Question: How can I prevent the view controller from starting from the top of the feed when a user leaves and goes back?
Basically, I have the main VC and a detailed VC. When the user selects a cell, it should jump to the detailed VC. If she/he goes back, it should leave her back to where she/he was.
I get that my code is calling "reload Data" every time the VC loads, but what other options do I have then if I don't call that method?
Here's an image of my main storyboard if it helps. Main VC(left) is the feed tableView where the user can tap on the cell. When he/she taps on the cell, it "segues" to the comment table VC (right). When he/she is done commenting she/he can go back to the main VC and continuing going down the feed. (ideally, except it keeps loading from the newest post, rather than segueing the user back to where she/he was down in the feed)

'''
func tableView(_ tableView: UITableView, cellForRowAt indexPath: IndexPath) -> UITableViewCell {
let cell = tableView.dequeueReusableCell(withIdentifier: "postCell", for: indexPath) as! PostCell
let post: PostModel
post = postList[indexPath.row]
func set(post: PostModel) {
ImageService.downloadImage(withURL: post.author.patthToImage) { image in
cell.profileImage.image = image
}
}
set(post: postList[indexPath.row])
cell.descriptionLabel.numberOfLines = 0 // line wrap
cell.descriptionLabel.lineBreakMode = NSLineBreakMode.byWordWrapping
cell.descriptionLabel.text = post.message
cell.authorLabel.text = post.author.username
cell.timeLabel.text = post.createdAt.calendarTimeSinceNow()
//takes care of post image hidding and showing
if self.postList[indexPath.row].pathToImage != "" {
cell.postImage.isHidden = false
cell.postImage?.downloadImage(from: self.postList[indexPath.row].pathToImage)
} else {
cell.postImage.isHidden = true
}
if cell.postImage.isHidden == true {
cell.postImage.frame = CGRect(x: 0, y: 0, width: 0, height: 0)
}
return cell
}
func tableView(_ tableView: UITableView, didSelectRowAt indexPath: IndexPath) {
let post: PostModel
post = postList[indexPath.row]
myIndex = indexPath.row
myPost = post.postID!
performSegue(withIdentifier: "segue", sender: self)
print(myIndex)
print(post.postID)
}
override func viewDidLoad() {
super.viewDidLoad()
beginBatchFetch()
}
func beginBatchFetch() {
fetchingMore = true
fetchPosts { newPosts in
self.postList.append(contentsOf: newPosts)
self.endReached = newPosts.count == 0
self.fetchingMore = false
self.tableViewPost.reloadData()
}
}
func fetchPosts(completion: @escaping(_ postList:[PostModel])->()) {
ref = Database.database().reference().child("posts")
var queryRef:DatabaseQuery
let lastPost = self.postList.last
if lastPost != nil {
let lastTimestamp = lastPost!.createdAt.timeIntervalSince1970 * 1000
queryRef = ref.queryOrdered(byChild: "timestamp").queryEnding(atValue: lastTimestamp).queryLimited(toLast:20)
} else {
queryRef = ref.queryOrdered(byChild: "timestamp").queryLimited(toLast:20)
}
queryRef.observeSingleEvent(of: .value, with: { snapshot in
var tempPosts = [PostModel]()
for child in snapshot.children {
if let childSnapshot = child as? DataSnapshot,
let dict = childSnapshot.value as? [String:Any],
let author = dict["author"] as? [String:Any],
let uid = author["uid"] as? String,
let username = author["username"] as? String,
let fullname = author["fullname"] as? String,
let patthToImage = author["patthToImage"] as? String,
let url = URL(string:patthToImage),
let pathToImage = dict["pathToImage"] as? String,
let likes = dict["likes"] as? Int,
let postID = dict["postID"] as? String,
let message = dict["message"] as? String,
let genre = dict["genre"] as? String,
let timestamp = dict["timestamp"] as? Double {
let userProfile = UserProfile(uid: uid, fullname: fullname, username: username, patthToImage: url)
let post = PostModel(genre: genre, likes: likes, message: message, pathToImage: pathToImage, postID: postID, userID: pathToImage, timestamp: timestamp, id: childSnapshot.key, author: userProfile)
tempPosts.insert(post, at: 0)
}
}
//first two
self.postList = tempPosts
self.tableViewPost.reloadData()
// return completion(tempPosts)
})
'''
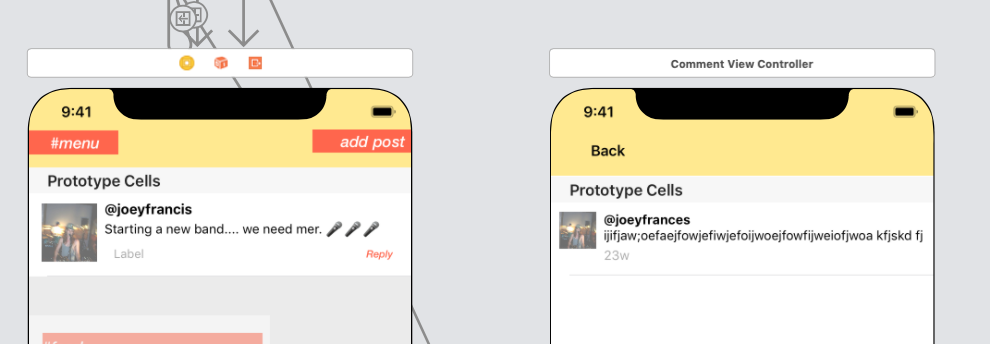
Answer: The issue, as Matt pointed out, is that you are segueing to the detailVC and then segueing back to the original VC. This is creating a new instance of the original VC.
What you should do, in your VC with the table view, is instantiate and present the destination view controller when a cell is selected. So you should replace 'performSegue(withIdentifier: "segue", sender: self)' with something like:
'''
let storyboard = UIStoryboard(name: "Main", bundle: .main)
var destinationVC = (storyboard.instantiateViewController(withIdentifier: "DestinationVC") as! DestinationViewController)
present(destinationVC!, animated: ture, completion: nil)
'''
View Controller storyboard identifiers can be set in the interface builder. So, if you are wanting to use this line: 'var destinationVC = (storyboard.instantiateViewController(withIdentifier: "DestinationVC") as! DestinationViewController)', you will first have to set the Storyboard ID in the interface builder:
<URL>
Now, within your destination view controller, instead of segueing when your done button is pressed, you want to use the 'dismiss' method to dismiss the presented view controller.
'''
class DestinationViewController: UIViewController {
@IBAction func backButtonPressed(_ sender: Any) {
dismiss(animated: true, completion: nil)
}
}
'''
Now, the original VC with the table view stays in memory while the destination VC is presented over it. When the user presses the "back" button, it will dismiss the destination VC and the original VC should reappear as you left it.